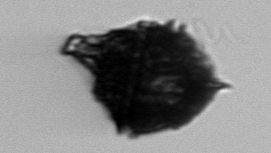
Label: Gonyaulax